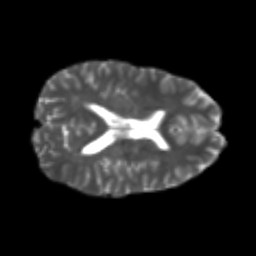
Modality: T2w
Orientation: axial
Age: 21
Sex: female
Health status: healthy
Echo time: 0.074 s